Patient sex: F
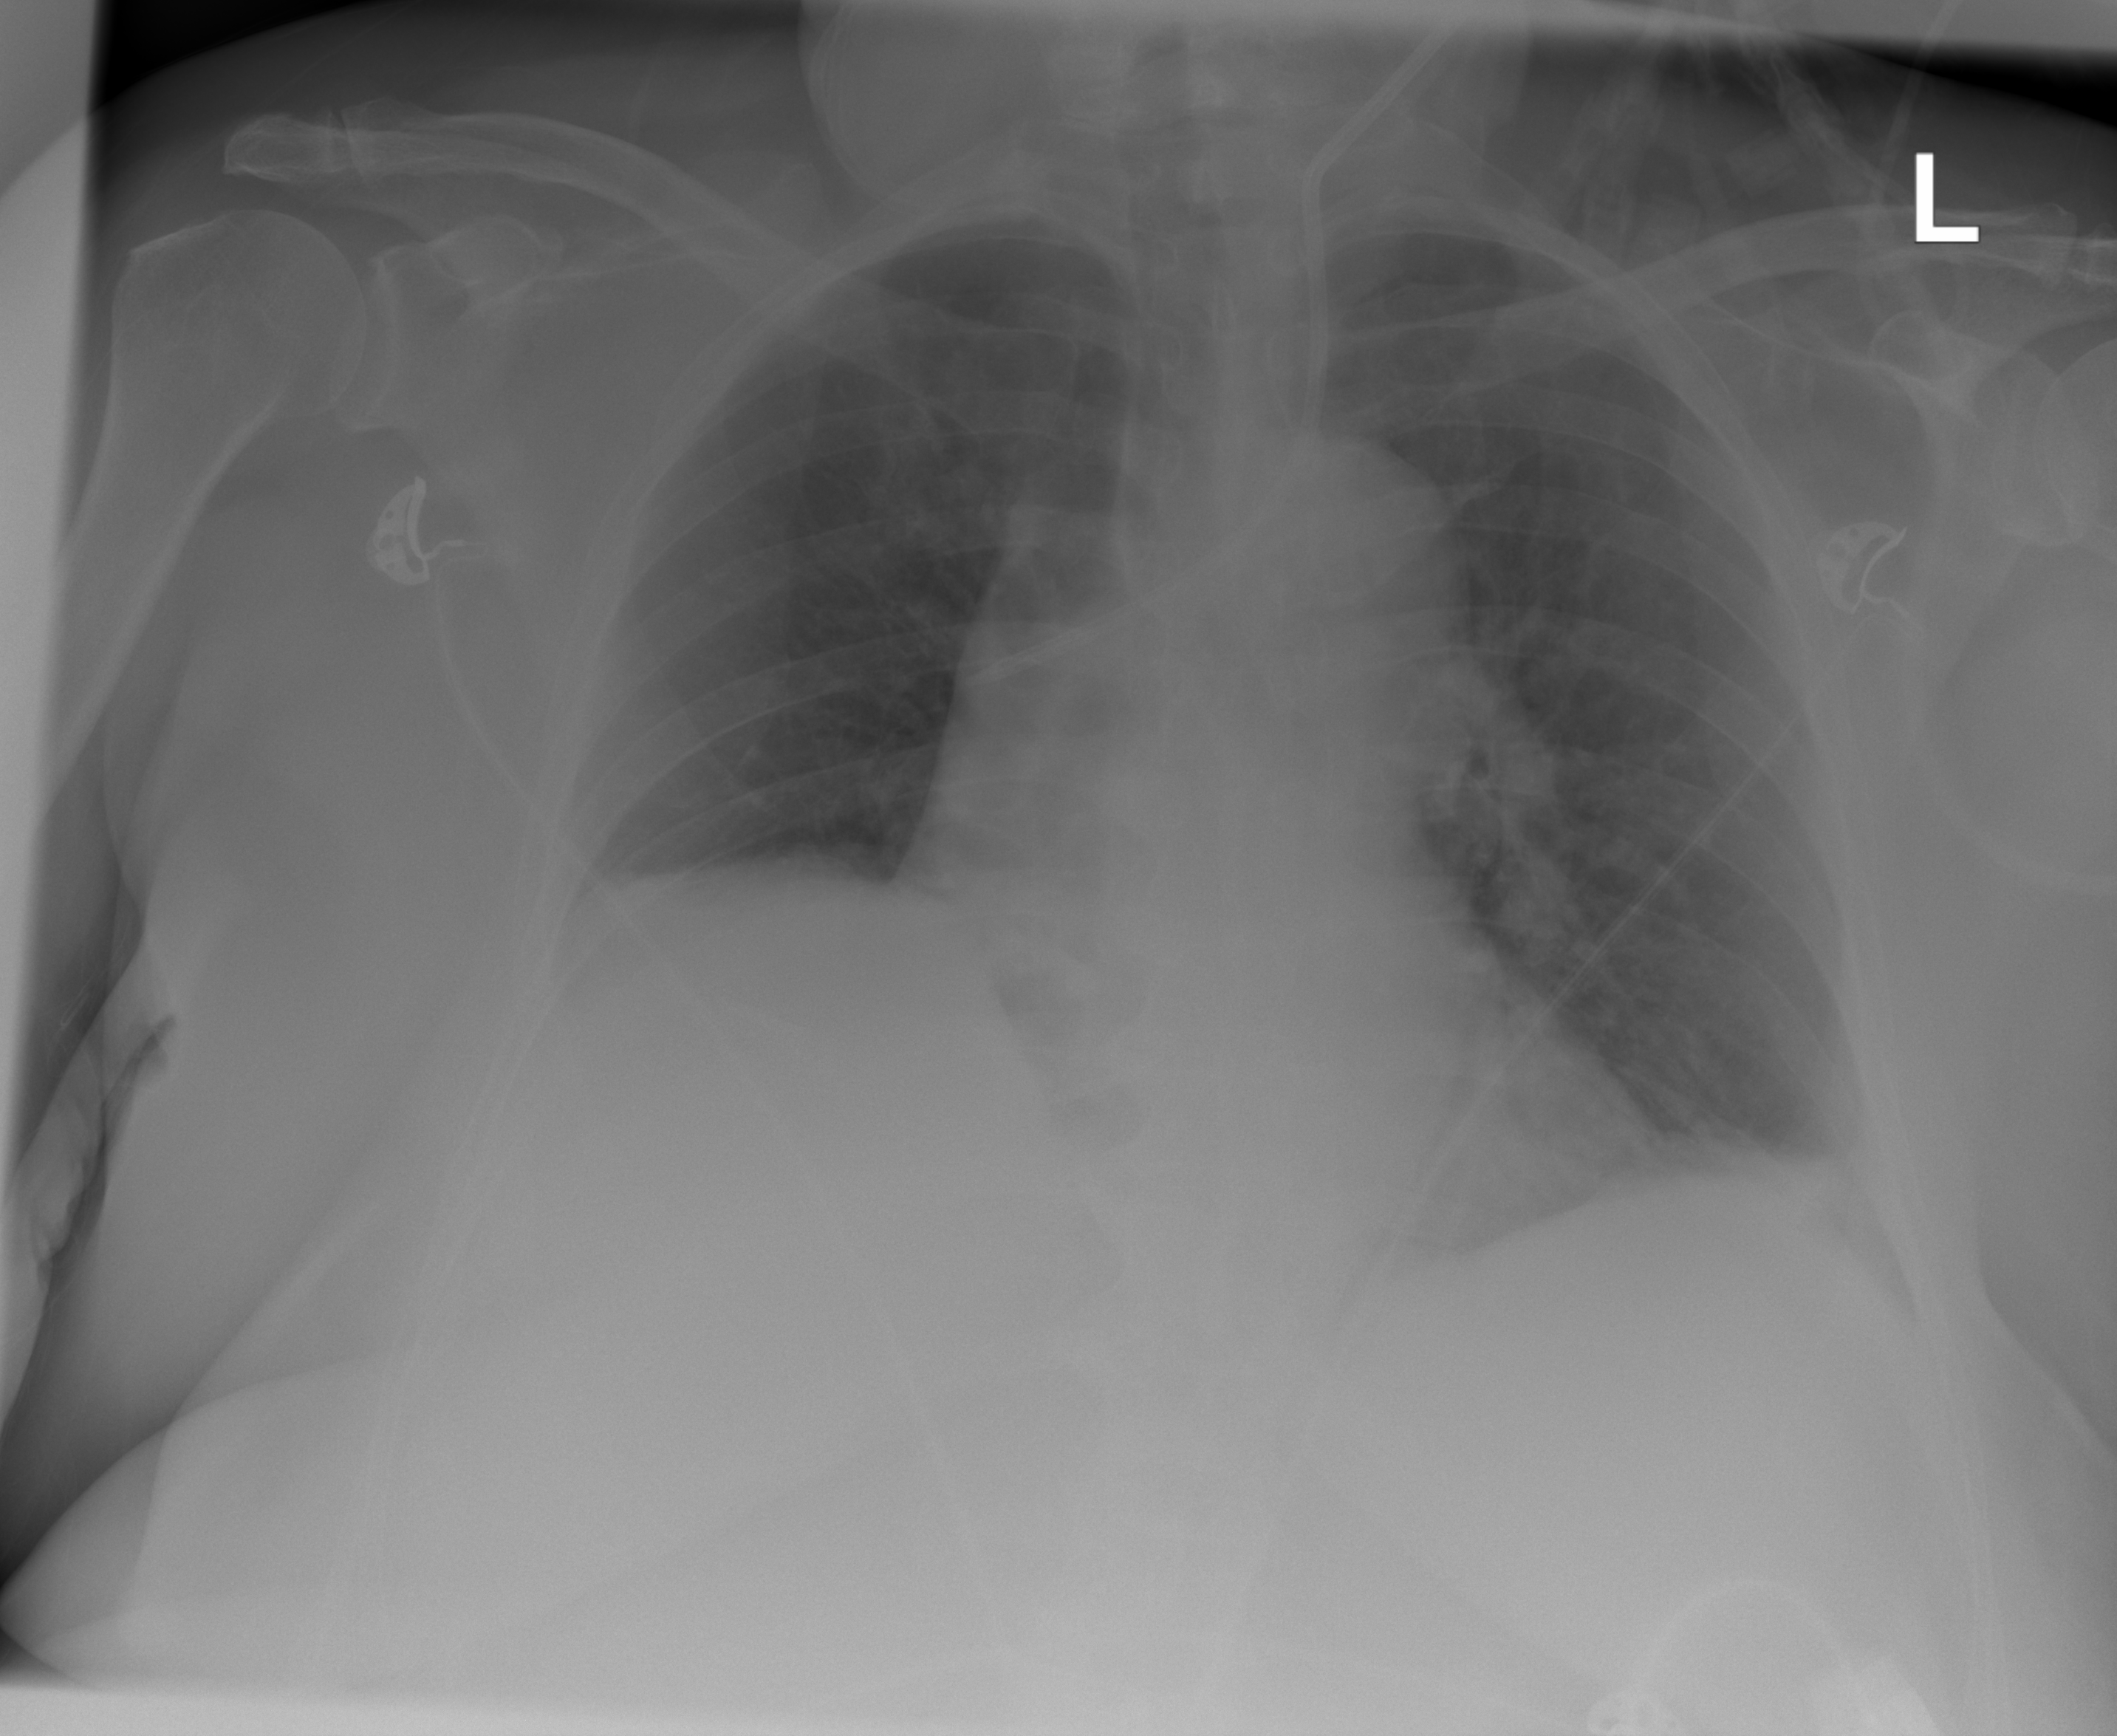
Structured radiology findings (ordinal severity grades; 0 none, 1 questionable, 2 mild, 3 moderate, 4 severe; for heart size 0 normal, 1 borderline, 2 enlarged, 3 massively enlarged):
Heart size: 1
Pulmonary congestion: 0
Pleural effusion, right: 2
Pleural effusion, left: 2
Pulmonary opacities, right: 0
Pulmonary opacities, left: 0
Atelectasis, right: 2
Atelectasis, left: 2